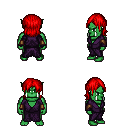
a pixel art fantasy rpg character, male body template, orc, green skin, purple robe, white pants, red long bangs hairstyle, leather bracers, four views (front, back, left, right), 2x2 character sprite sheet, small pixel art, hard edges, no anti-aliasing